Question: I have the following structure inside my Xcode project in resource navigator which I want to reflect inside my app.

Namely, I want to "scan" inside the "Books" folder and get an 'NSArray' of all the folders in it. The next step is I want to get an 'NSArray' of all the files in each folder.
So far, I've tried using anything, that's connected to 'NSBundle' to get the list of folders, but this gives me wrong results:
'''
NSLog(@"bundle path is %@", [[NSBundle mainBundle] bundlePath]);
NSLog(@"resource path is %@", [[NSBundle mainBundle] resourcePath]);
'''
Both of these methods don't reflect the actual folder structure programmatically.
Is there any way we can do this?
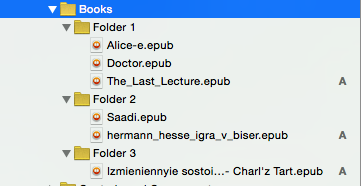
Answer: As @rmaddy noted, you should actually have folders in your Xcode project and then use the 'NSDirectoryEnumerator' to get a complete list of all the folders.
Here is how I've solved this:
'''
NSURL *bundleURL = [[[NSBundle mainBundle] bundleURL] URLByAppendingPathComponent:@"Books" isDirectory:YES];
NSDirectoryEnumerator *dirEnumerator = [[NSFileManager defaultManager] enumeratorAtURL:bundleURL includingPropertiesForKeys:[NSArray arrayWithObjects:NSURLNameKey, NSURLIsDirectoryKey,nil] options:NSDirectoryEnumerationSkipsSubdirectoryDescendants errorHandler:nil];
for (NSURL *theURL in dirEnumerator){
// Retrieve the file name. From NSURLNameKey, cached during the enumeration.
NSString *folderName;
[theURL getResourceValue:&folderName forKey:NSURLNameKey error:NULL];
// Retrieve whether a directory. From NSURLIsDirectoryKey cached during the enumeration.
NSNumber *isDirectory;
[theURL getResourceValue:&isDirectory forKey:NSURLIsDirectoryKey error:NULL];
if([isDirectory boolValue] == YES){
NSLog(@"Name of dir is %@", folderName);
}
}
'''